Interaction volume radius: 5 \u00c5
Interaction volume height: 45 \u00c5
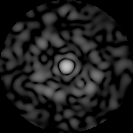
Disorder parameter: 0.8824